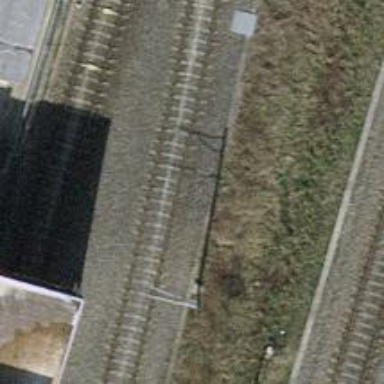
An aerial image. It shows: Railway line with contact line electrification. This is spur service line.